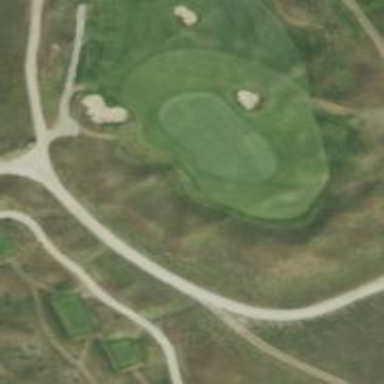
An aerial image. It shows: Golf hole.